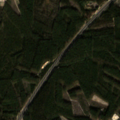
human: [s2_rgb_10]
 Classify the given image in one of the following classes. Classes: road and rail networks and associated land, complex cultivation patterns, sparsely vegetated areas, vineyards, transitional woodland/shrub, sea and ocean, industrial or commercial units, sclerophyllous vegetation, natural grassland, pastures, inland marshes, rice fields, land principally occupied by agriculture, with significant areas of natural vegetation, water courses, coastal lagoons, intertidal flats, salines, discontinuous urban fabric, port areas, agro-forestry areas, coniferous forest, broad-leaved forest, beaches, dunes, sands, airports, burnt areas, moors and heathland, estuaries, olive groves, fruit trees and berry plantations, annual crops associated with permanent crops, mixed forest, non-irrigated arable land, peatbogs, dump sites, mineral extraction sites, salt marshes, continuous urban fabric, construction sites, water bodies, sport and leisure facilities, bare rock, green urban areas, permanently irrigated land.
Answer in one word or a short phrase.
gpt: road and rail networks and associated land, coniferous forest, transitional woodland/shrub